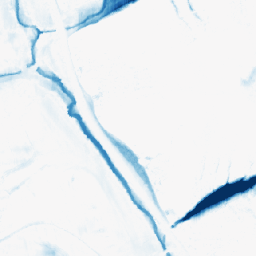
Category: morphological
Decomposition family: morphological_ellipse
Decomposition parameters: operation: closing
width: 30
height: 10
Upsampling method: area
Upsampling parameters: scale: 4
Upsampling scale: 4